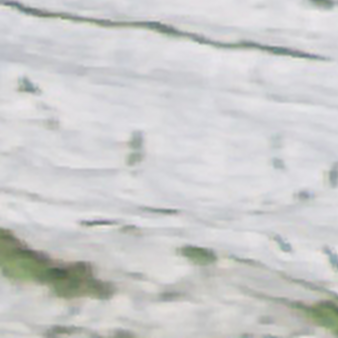
Label: other